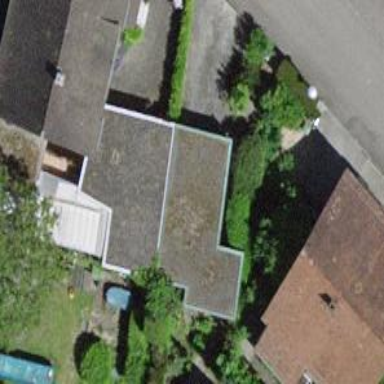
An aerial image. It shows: Detached building.